Question: This is probably a simple question, but it's hard to Google.
What is the name of the widget / way to create a box "coming from under the window" in Cocoa? What I mean is something like the conversion interface in the Mac OS X Calculator:

And secondly, is there a widget that can do this in Qt?
Thanks
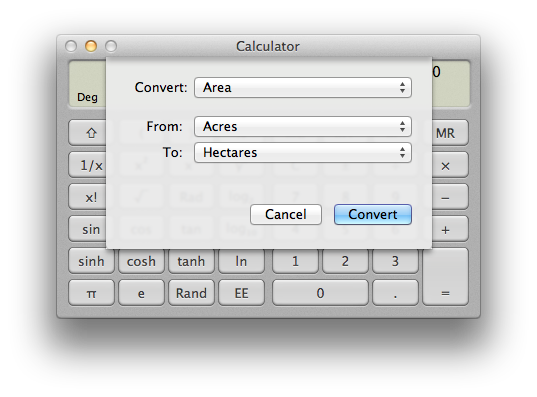
Answer: It's a sheet, as Nathanial says.
Read about how to make one in Qt on <URL>.